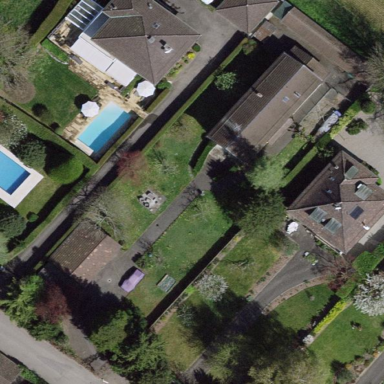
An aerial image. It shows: Garden surrounded by fence.